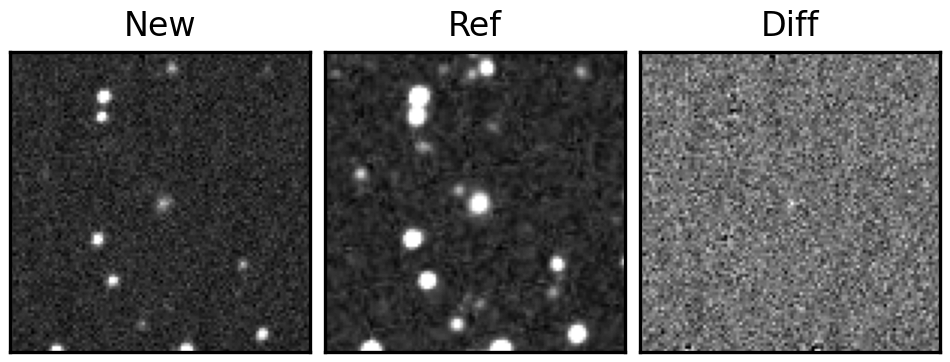
Label: real